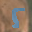
Label: 5